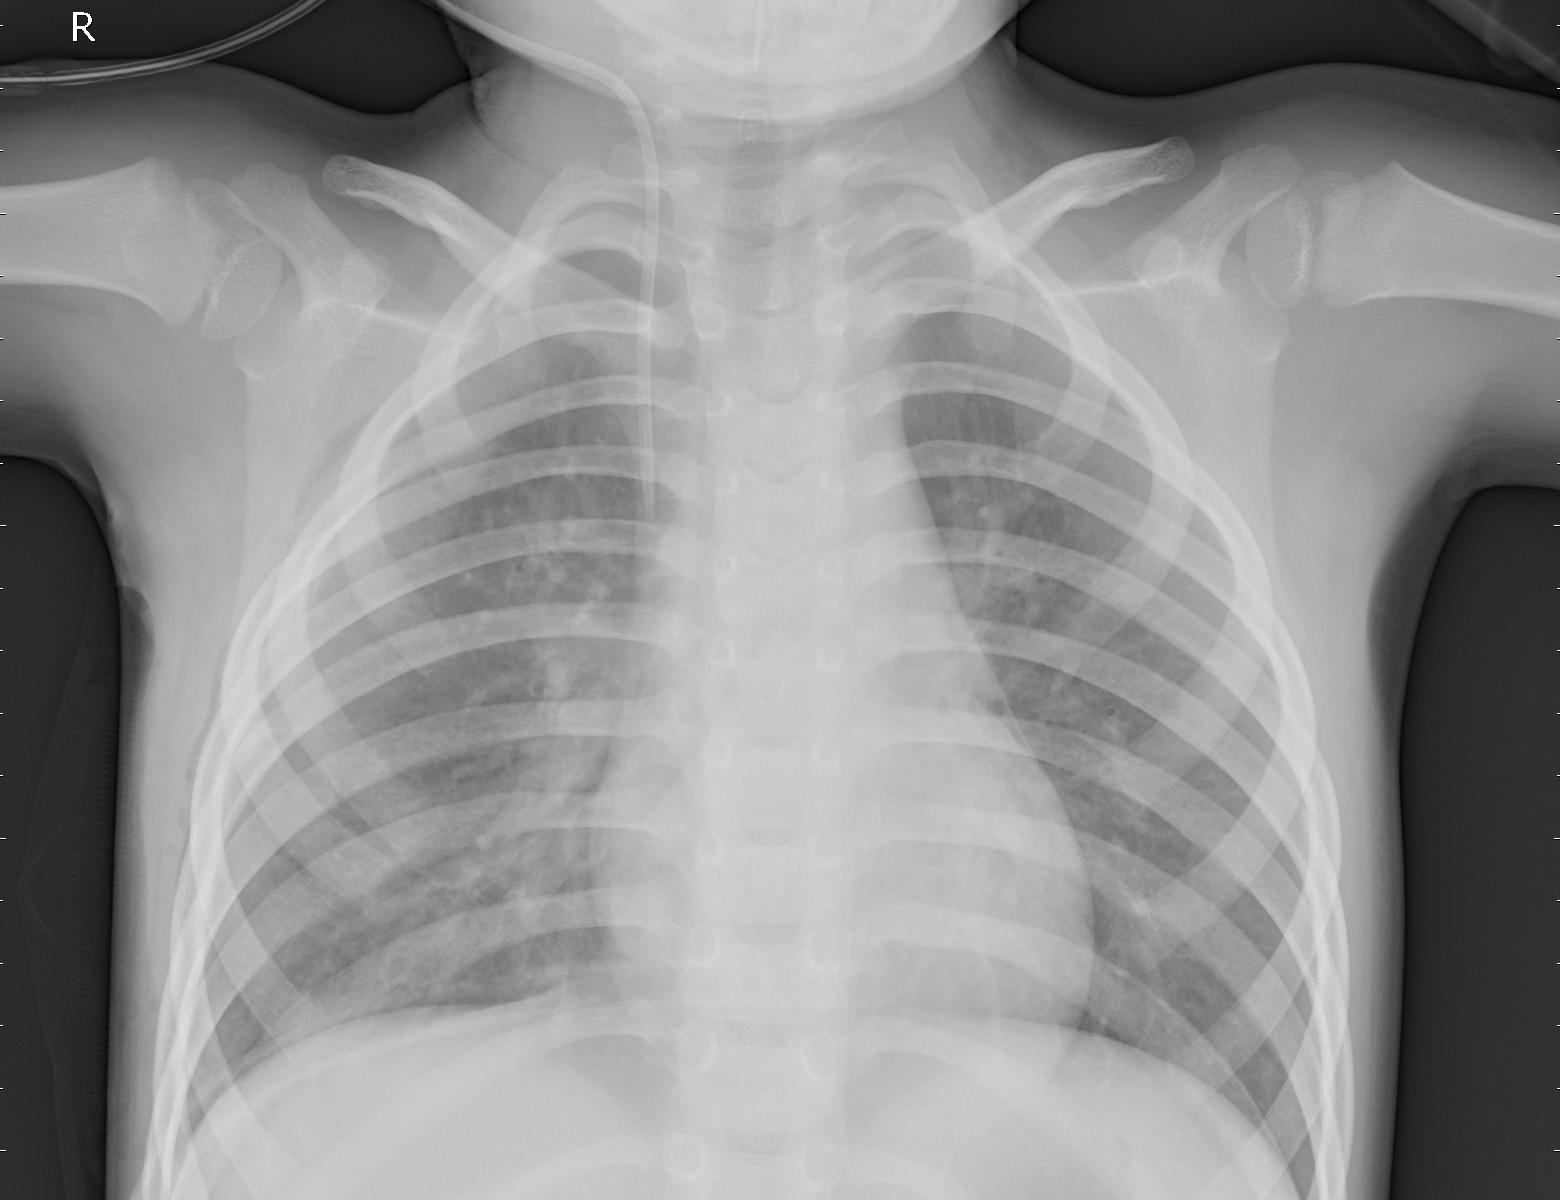
Diagnosis: PNEUMONIA